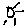
Label: sun